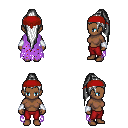
a pixel art fantasy rpg character, female body template, human, dark skin, maroon tattered cape, red pants, white extra-long topknot hairstyle, red bandana, white cloth bracers, four views (front, back, left, right), 2x2 character sprite sheet, small pixel art, hard edges, no anti-aliasing